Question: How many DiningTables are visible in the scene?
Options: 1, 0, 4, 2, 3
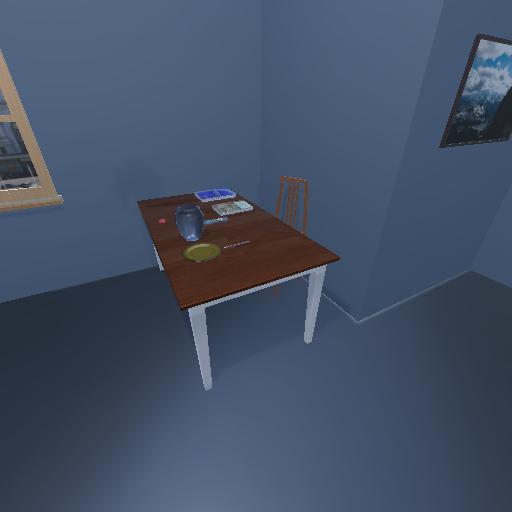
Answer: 1